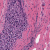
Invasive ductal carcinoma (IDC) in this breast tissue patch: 0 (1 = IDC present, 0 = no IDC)